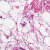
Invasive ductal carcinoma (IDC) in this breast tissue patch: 0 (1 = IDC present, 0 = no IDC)